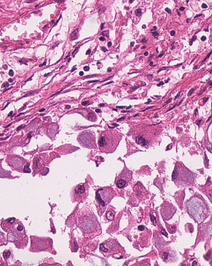
Tumor epithelial tissue: yes
Tumor-associated stroma tissue: yes
Normal tissue: no